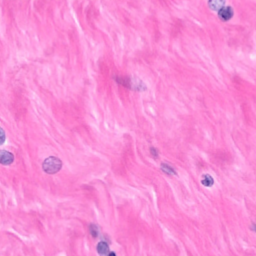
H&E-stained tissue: Breast